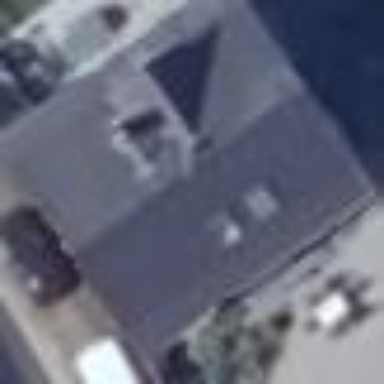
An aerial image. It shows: Detached building.